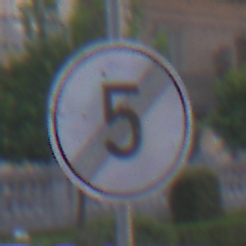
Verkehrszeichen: EndeGeschwindigkeit5
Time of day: SunriseSunset
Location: Outdoor (Urban)
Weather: PartlyCloudy
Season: NotSpecified
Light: Natural